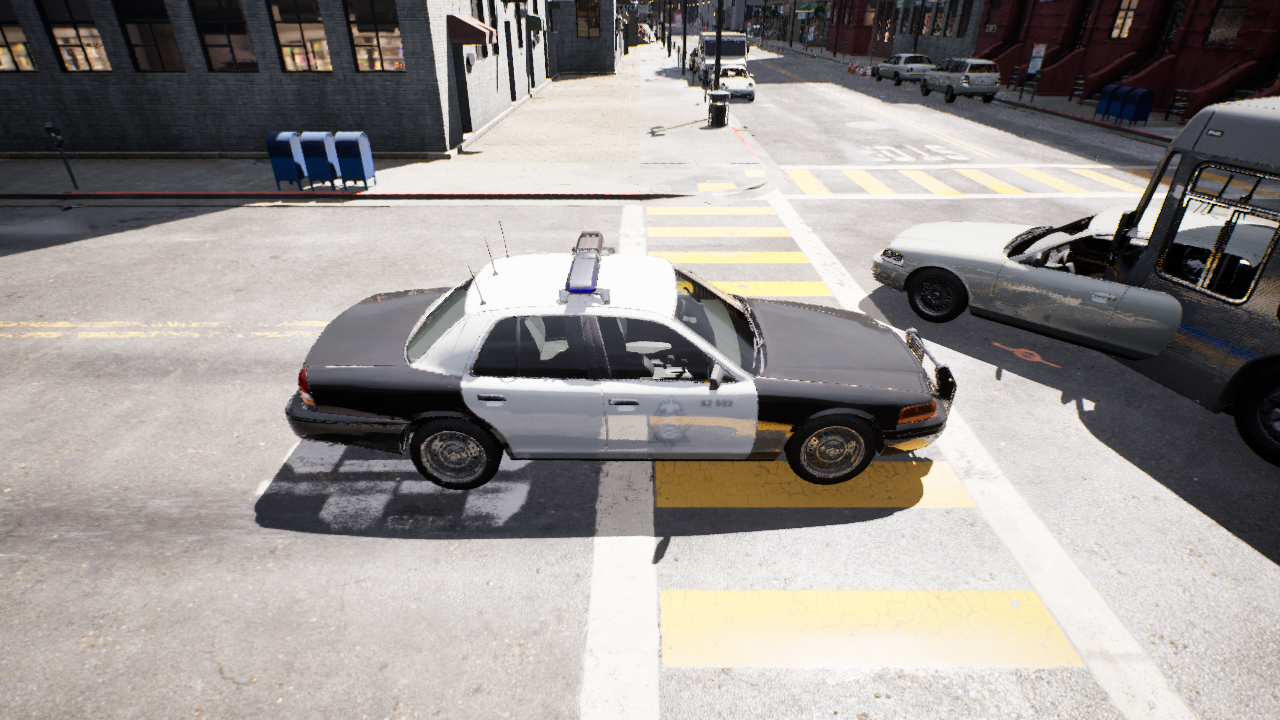
Venue: residential
Lighting: clear day
Vehicle rig: sedan